Question: I developed iPad tabbar application. I also use custom tabbar on left side. Bu Tab bar has white background along edges in landscape mode and also portrait mode. This area could not delete any of the method.

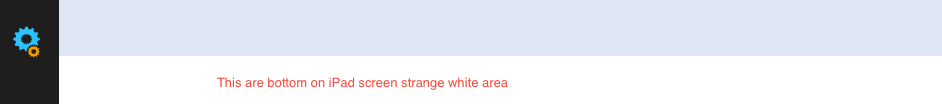
Answer: It sounds like the sizes you're using in your nib file don't match the layout in your app. You'll need to set the autoresizing mask of your views so that they resize correctly at runtime.
You can change the autoresizing masks in the nib by opening the right-hand pane; selecting the icon that looks a bit like a ruler, and then clicking the red arrows. Here's a picture:

The important arrows are the ones in the second row; click them so they look like this:

Your view should then resize correctly.